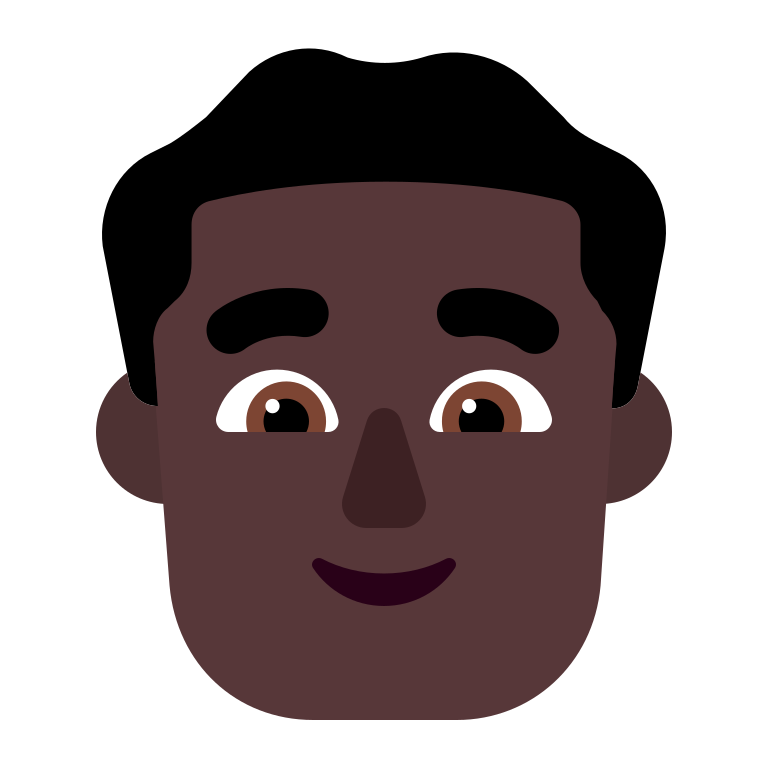
man flat dark